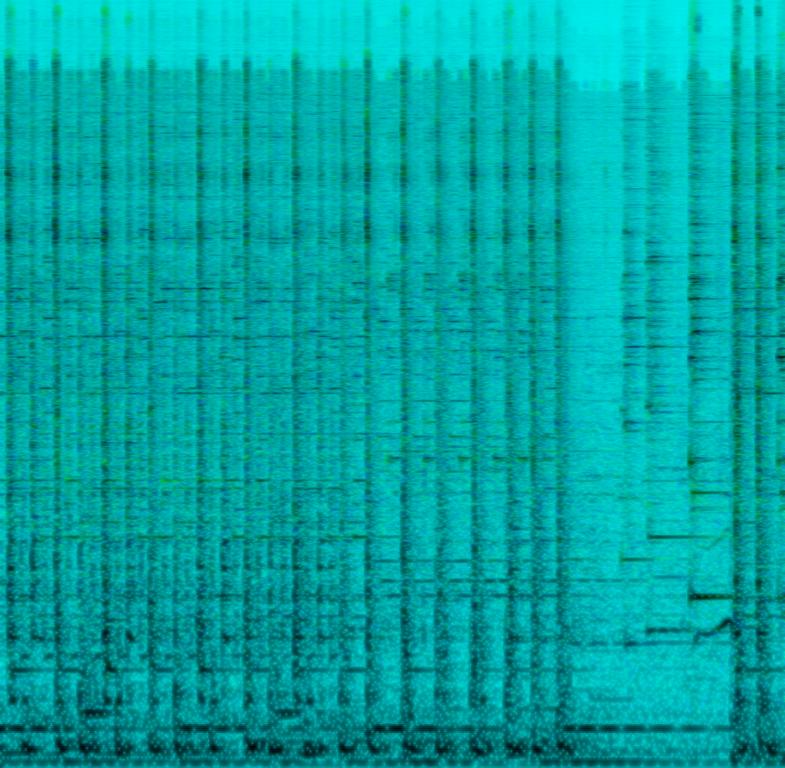
The low quality recording features a live performance of a traditional song and it consists of a bell melody, followed by wooden percussion. There are some flat male vocals talking, after which there are harmonizing male vocals singing over it. It sounds passionate, even though the recording is noisy.